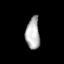
Tissue: lung
Cell type: Epithelial cells
Senescence score: 0.237
Nuclear area (px): 438
Mean DAPI intensity: 176.626